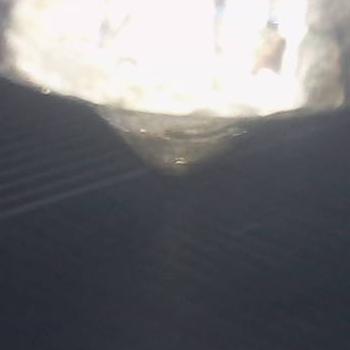
Flow rate: 42%